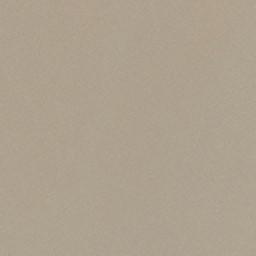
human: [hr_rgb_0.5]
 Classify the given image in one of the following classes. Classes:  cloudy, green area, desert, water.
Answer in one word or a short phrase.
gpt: desert